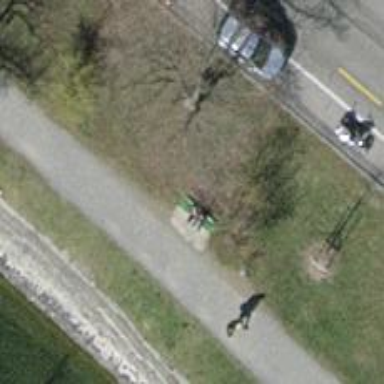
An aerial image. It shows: Bench for seating.